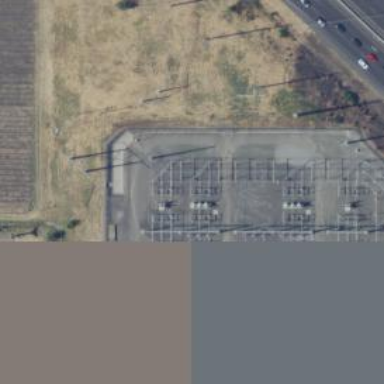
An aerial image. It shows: Switch used for power control.